I will show an image sequence of human cooking. I have annotated the images with numbered circles. Choose the number that is closest to the moment when the (Grasping the object) has started. You are a five-time world champion in this game. Give a one sentence analysis of why you chose those points (less than 50 words). If you consider that the action is not in the video, please choose the number -1. Provide your answer at the end in a json file of this format: {"points": []}
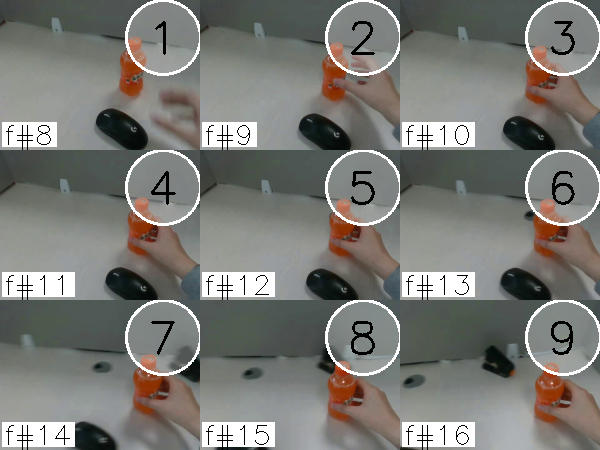
Frame 4 shows the clearest moment of hand-object contact.
{"points": [4]}